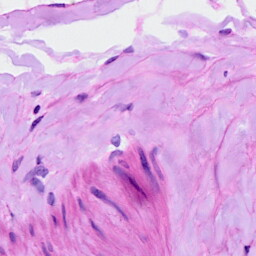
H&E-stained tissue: Ovarian